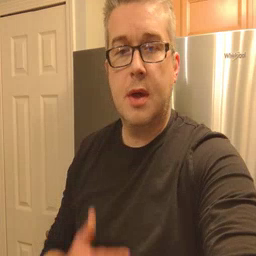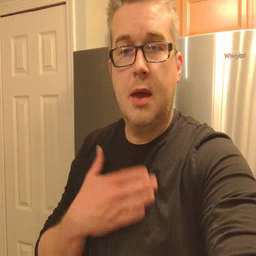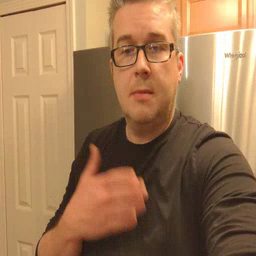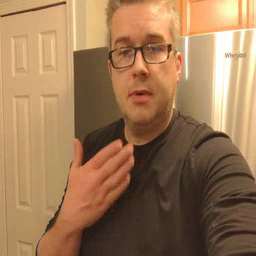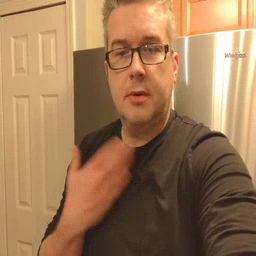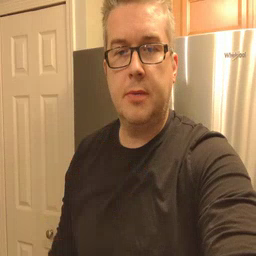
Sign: happy